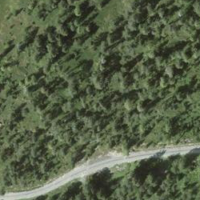
EUNIS habitat code: 23
Species observed at this site:
Petasites albus